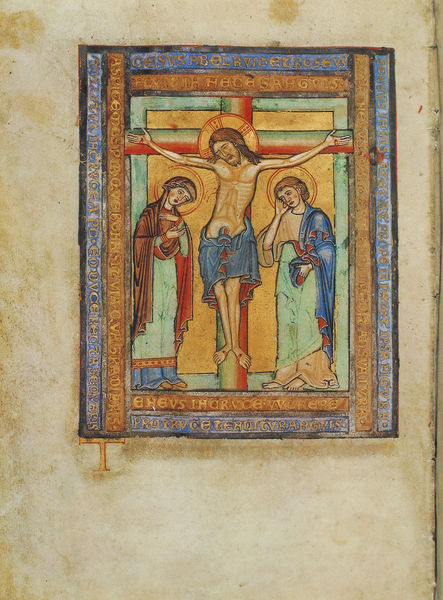
Titel: Missale aus der Prämonstratenserabtei Steinfeld
Institution: Aachen, Sammlung Ludwig
Schlagwörter: blau, gott, körper, mann, nackt, umhang, frauen, grün, braun, bunt, frau, schwarz, türkis, rot, tuch, leute, ornament, falten, johannes, rahmen, tod, trauer, bild, hände, kirche, gewand, gold, blatt, borte, farbig, füße, schrift, zwei, farben, hellgrün, inschrift, ornamente, faltenwurf, nagel, nägel, buch, vergoldet, kreuz, weinen, seite, illustration, text, buchstaben, buchseite, pergament, heiligenschein, leib, nimbus, christus, jesus, kreuzigung, stigmata, wundmale, mittelalter, kruzifix, heilige, maria, wandbild, magdalena, gekreuzigt, betend, miniatur, ikone, christi, latein, lateinisch, gekreuzigter, glorie, buchmalerei, kreutz, nakct, umhanf, trauernd, illumination, seit, t